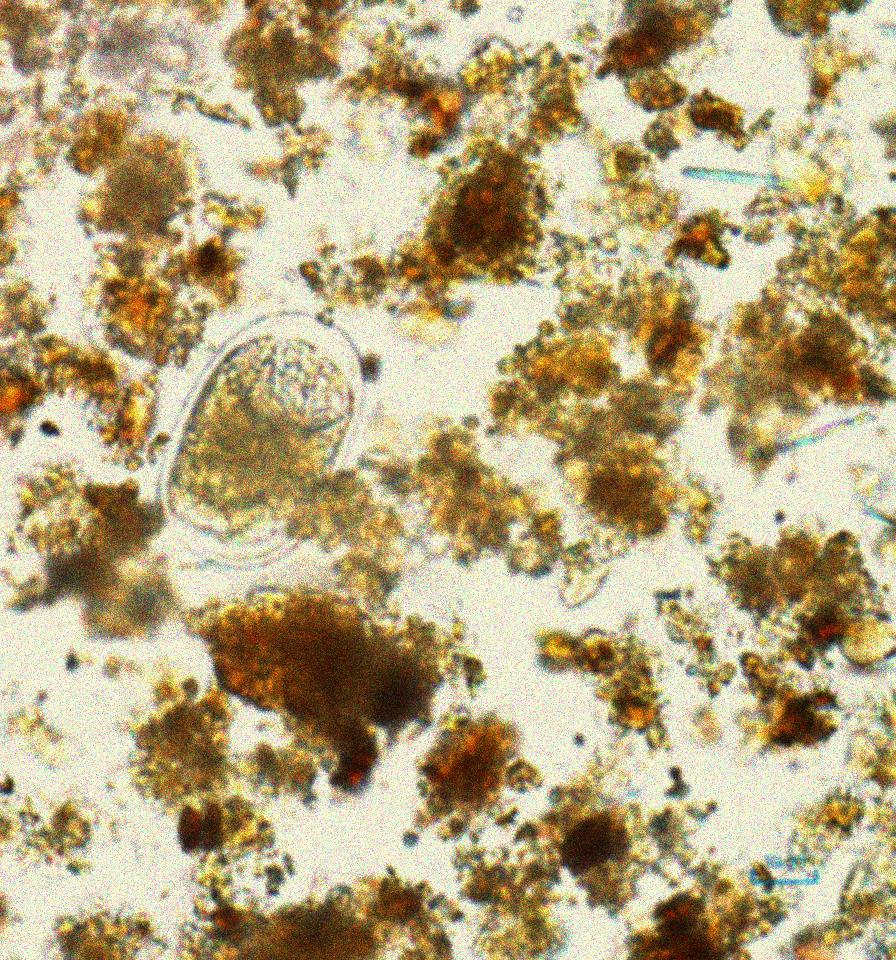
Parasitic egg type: Hookworm egg